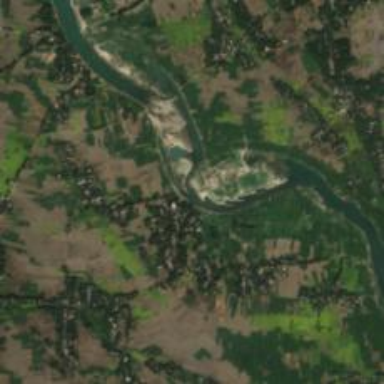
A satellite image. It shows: Beautiful river scene.